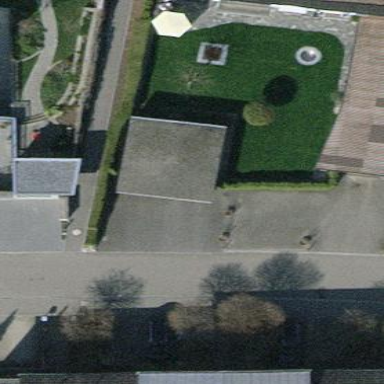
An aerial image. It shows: Parking entrance building.